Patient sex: M
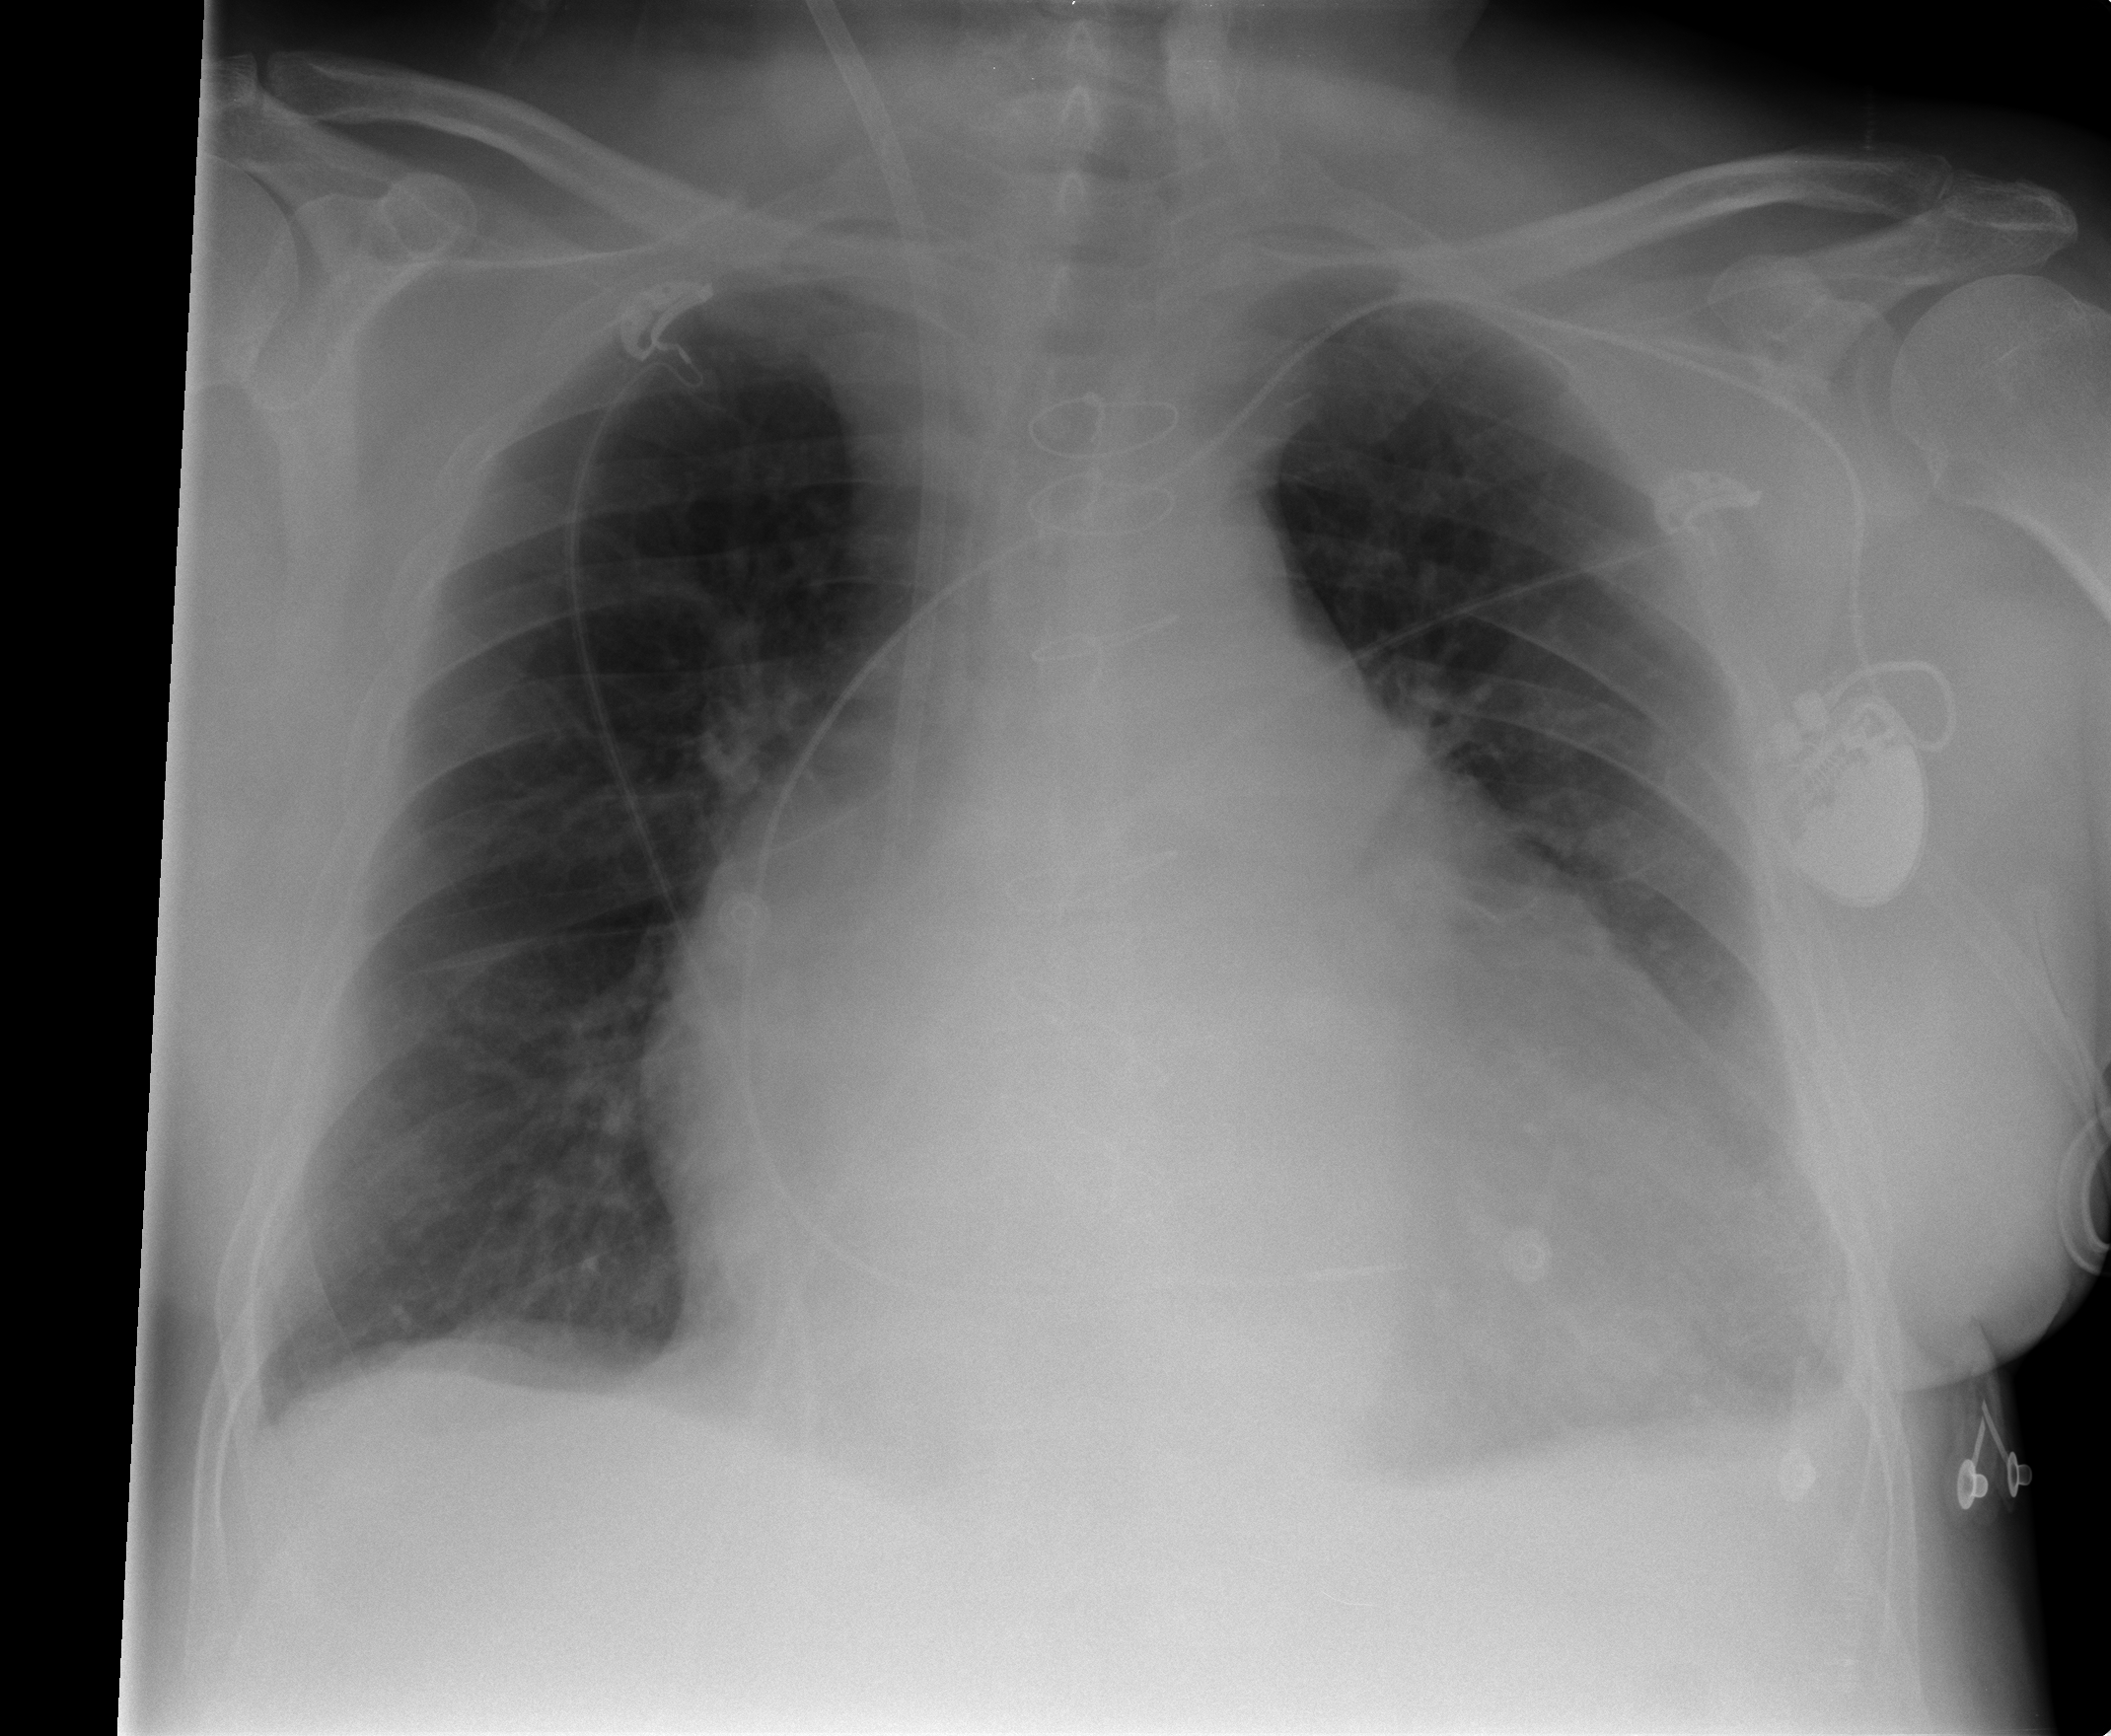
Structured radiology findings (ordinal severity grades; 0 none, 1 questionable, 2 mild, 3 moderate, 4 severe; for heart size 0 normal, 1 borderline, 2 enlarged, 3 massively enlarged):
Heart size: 3
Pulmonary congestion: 2
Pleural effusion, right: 0
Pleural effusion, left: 2
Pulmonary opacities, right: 0
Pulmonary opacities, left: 0
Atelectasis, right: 0
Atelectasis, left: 2